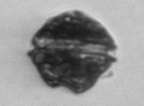
Label: Alexandrium_catenella